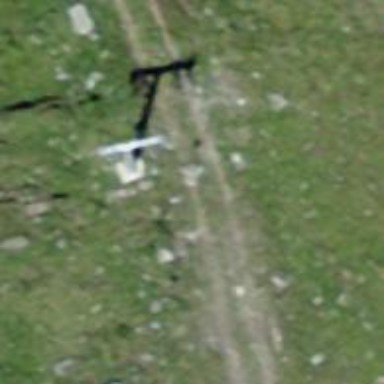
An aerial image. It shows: Pylon used for aerialway.